Interaction volume radius: 5 \u00c5
Interaction volume height: 20 \u00c5
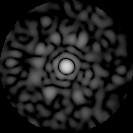
Disorder parameter: 0.8688